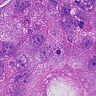
Metastatic tissue present: yes